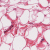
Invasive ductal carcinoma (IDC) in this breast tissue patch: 0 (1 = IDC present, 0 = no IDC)